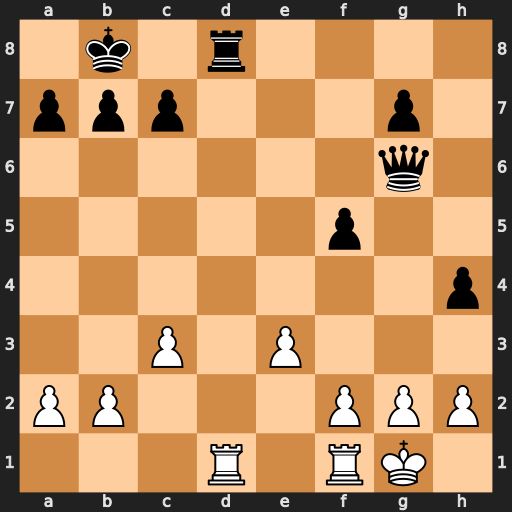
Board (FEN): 1k1r4/ppp3p1/6q1/5p2/7p/2P1P3/PP3PPP/3R1RK1
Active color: w
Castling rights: -
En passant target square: -
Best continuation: Rxd8#